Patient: sex M, age 61
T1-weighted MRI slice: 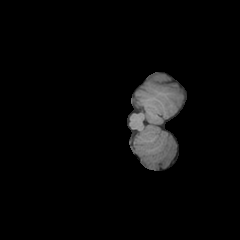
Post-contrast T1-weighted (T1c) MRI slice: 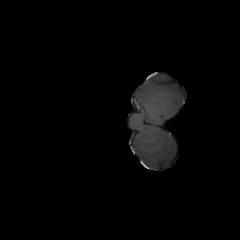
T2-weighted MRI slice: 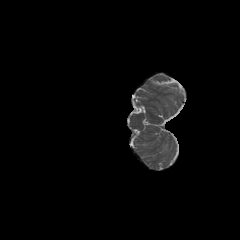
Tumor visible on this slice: no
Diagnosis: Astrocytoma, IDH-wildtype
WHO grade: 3